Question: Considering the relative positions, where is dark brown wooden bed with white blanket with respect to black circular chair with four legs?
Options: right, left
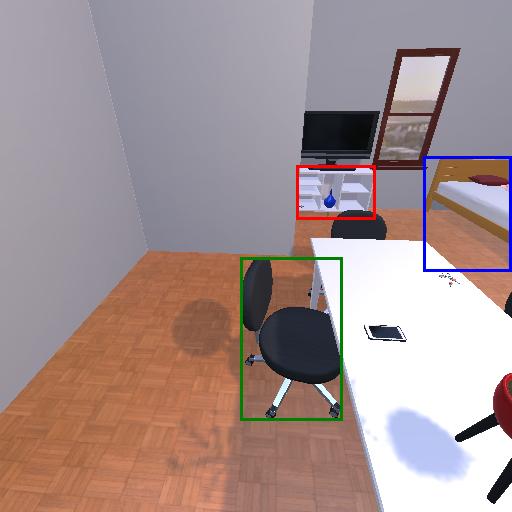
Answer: right